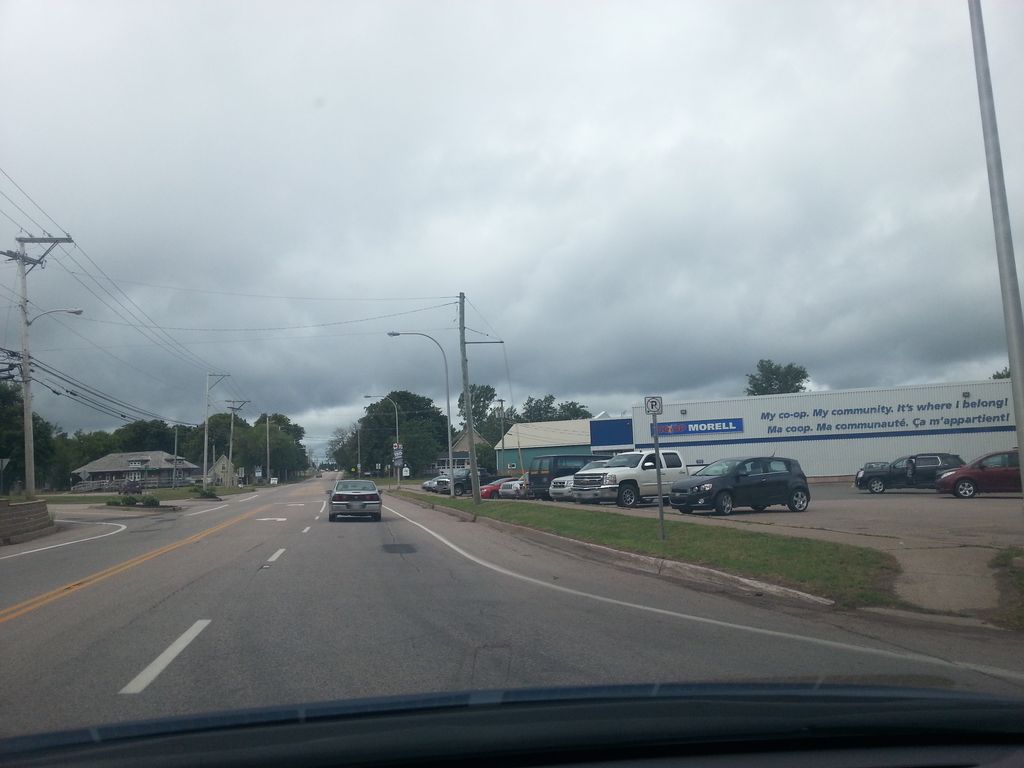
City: charlottetown